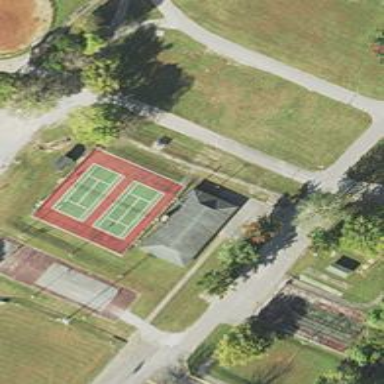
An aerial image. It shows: Tennis court on the leisure land pitch.